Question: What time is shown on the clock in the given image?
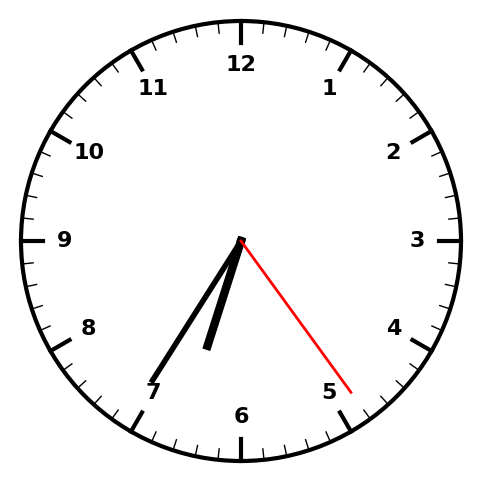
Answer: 06:35:24